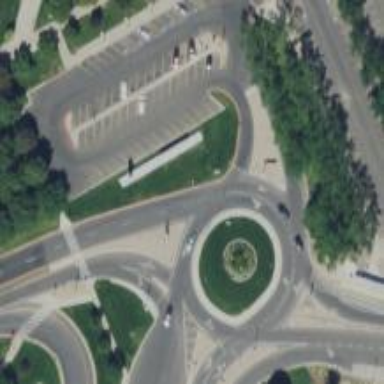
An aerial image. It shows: Tertiary road with asphalt surface leading to roundabout junction.